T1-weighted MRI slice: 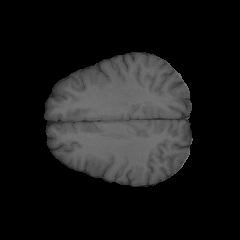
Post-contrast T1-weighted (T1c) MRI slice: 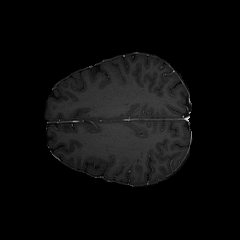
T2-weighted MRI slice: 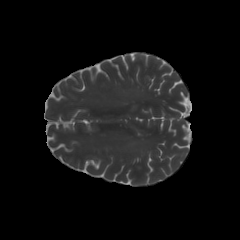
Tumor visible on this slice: no